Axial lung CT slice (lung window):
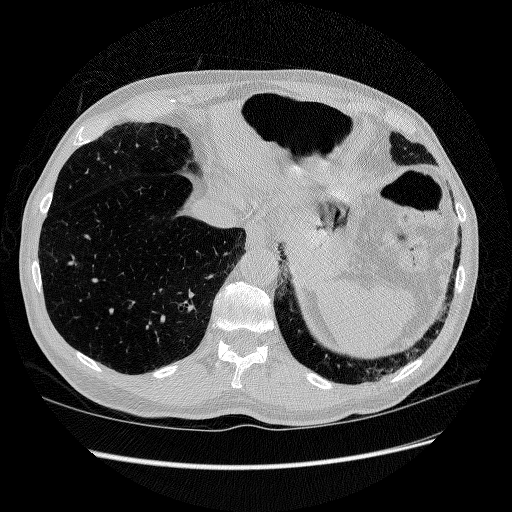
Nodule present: no